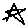
Label: star